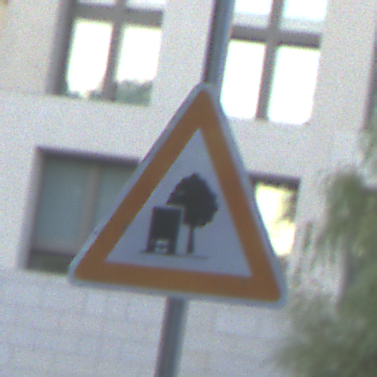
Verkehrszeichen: UnzureichendesLichtraumprofil
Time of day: SunriseSunset
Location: Outdoor (Urban)
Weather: Clear
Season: NotSpecified
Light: Natural